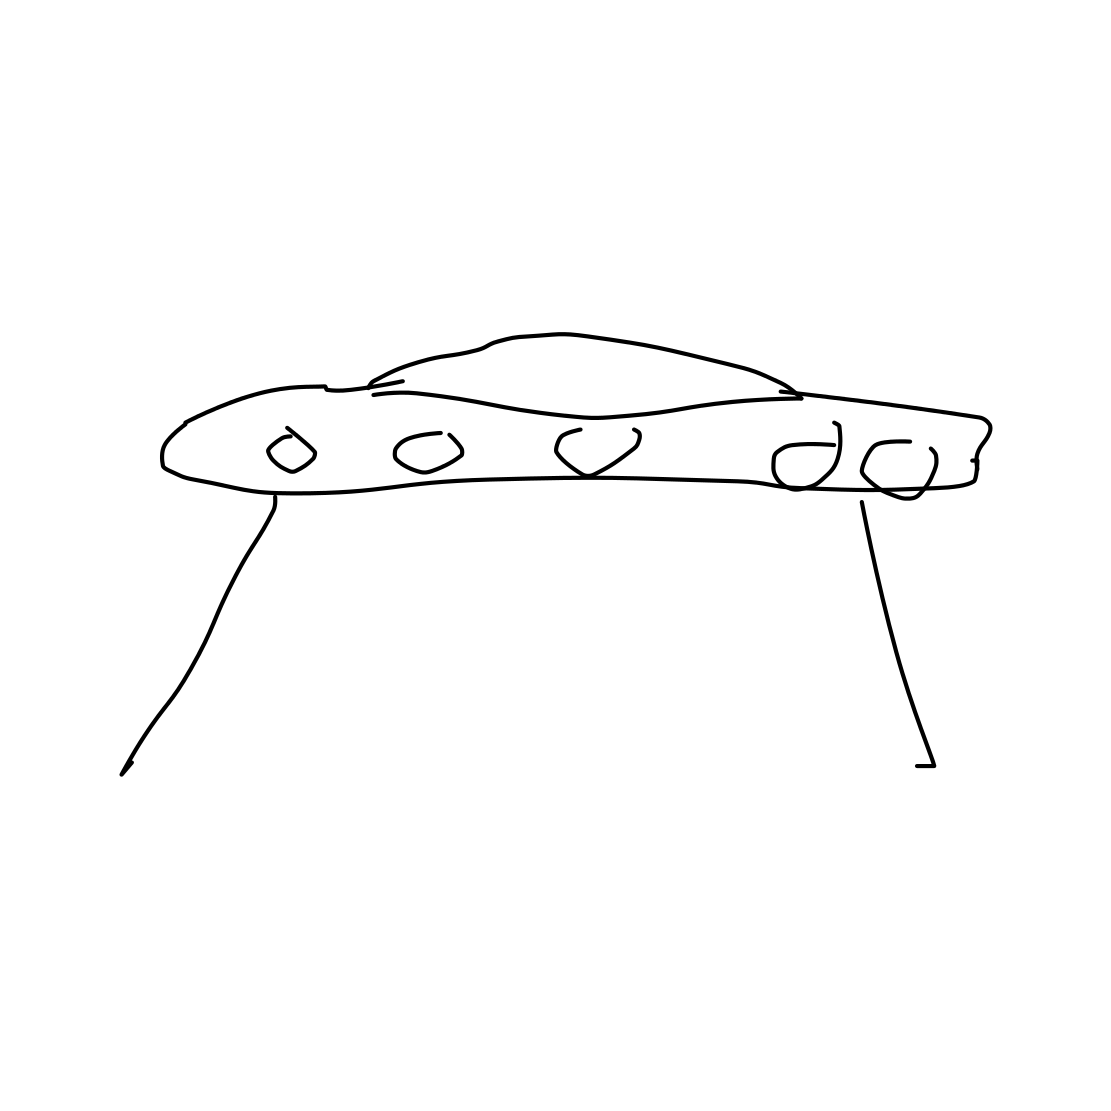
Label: flying saucer